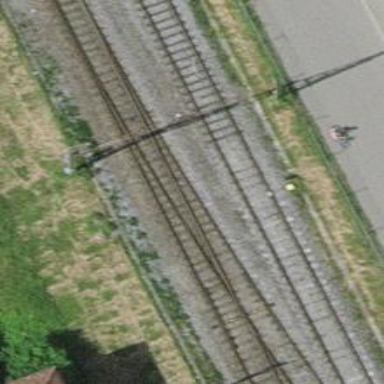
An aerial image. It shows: Railway with electrified contact lines.